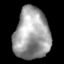
Tissue: lung
Cell type: Epithelial cells
Senescence score: 0.2046
Nuclear area (px): 1787
Mean DAPI intensity: 158.222